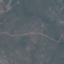
Land use / land cover class: HerbaceousVegetation